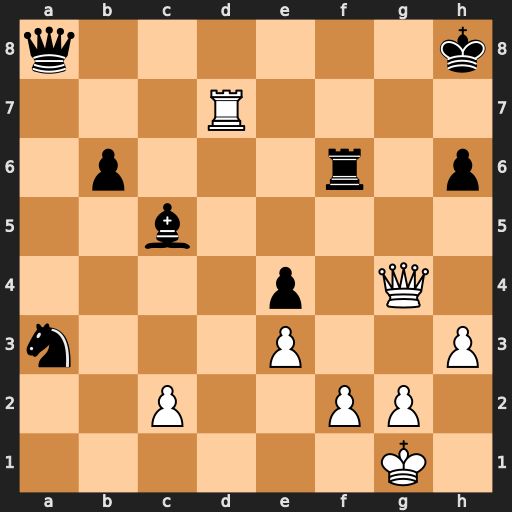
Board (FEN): q6k/3R4/1p3r1p/2b5/4p1Q1/n3P2P/2P2PP1/6K1
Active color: w
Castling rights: -
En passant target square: -
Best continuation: Qg7#